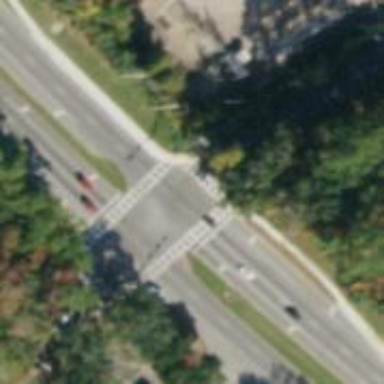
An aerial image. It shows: Asphalt road classified as trunk highway.